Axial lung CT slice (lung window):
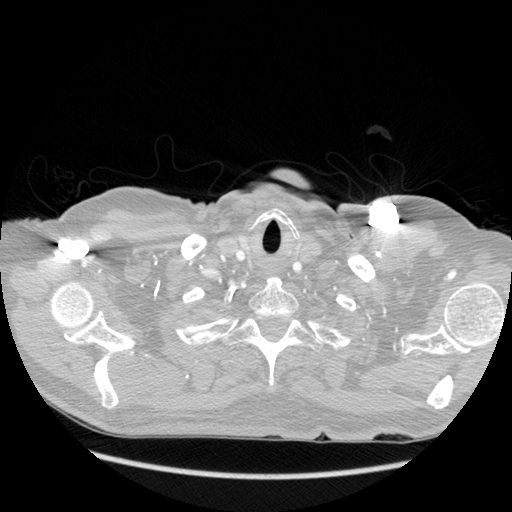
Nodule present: no